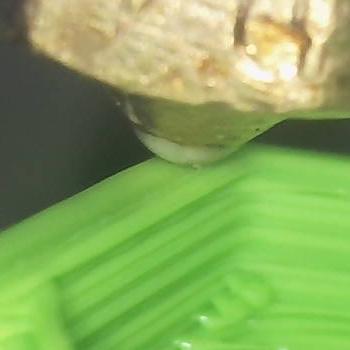
Flow rate: 188%